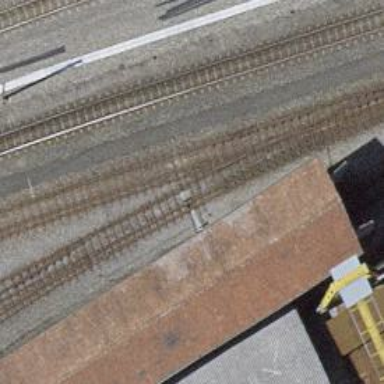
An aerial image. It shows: Railway switch.